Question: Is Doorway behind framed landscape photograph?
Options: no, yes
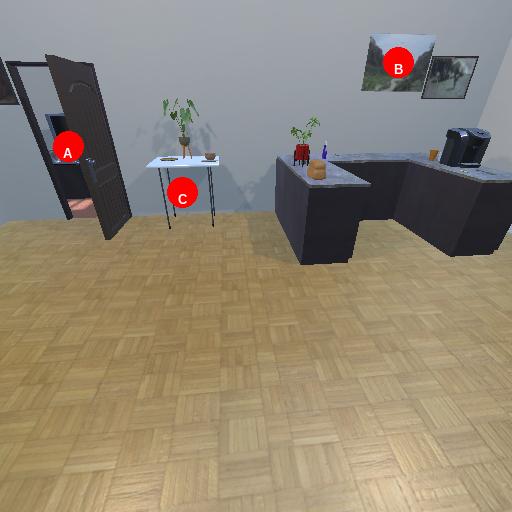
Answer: no